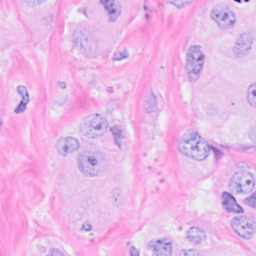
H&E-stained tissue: Breast